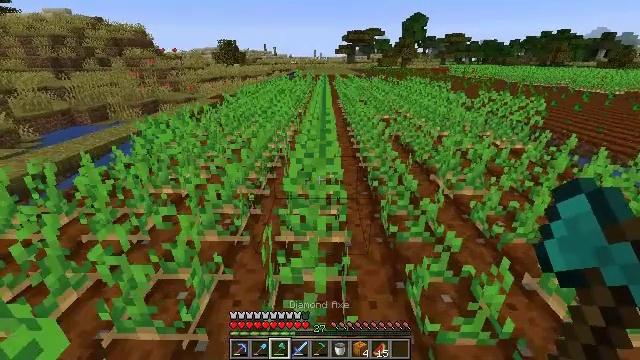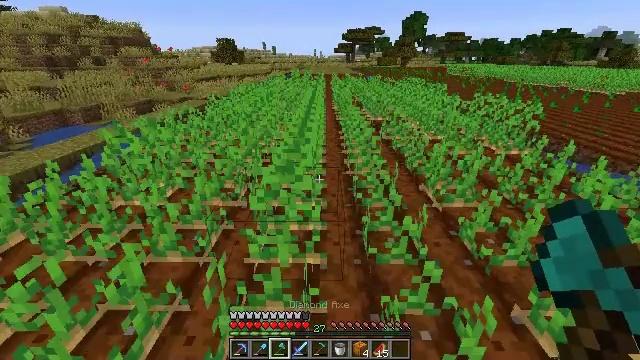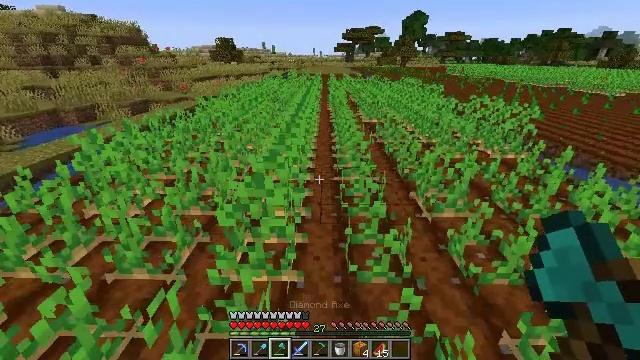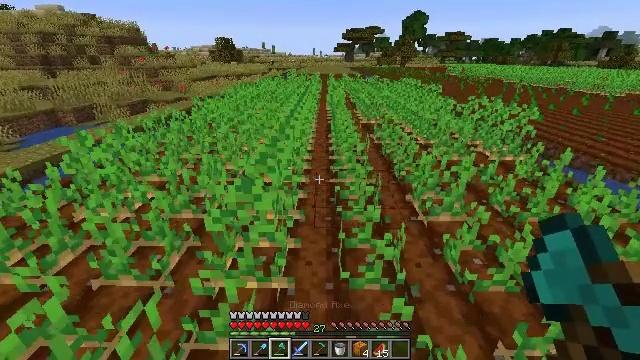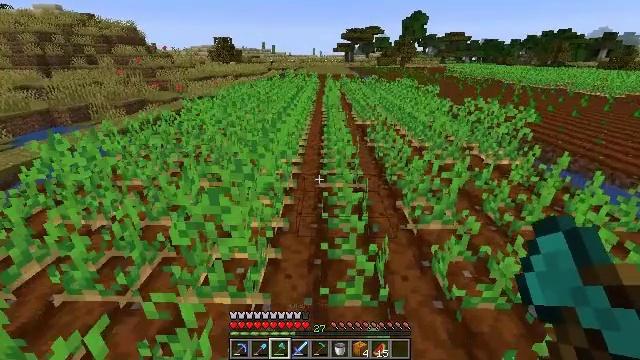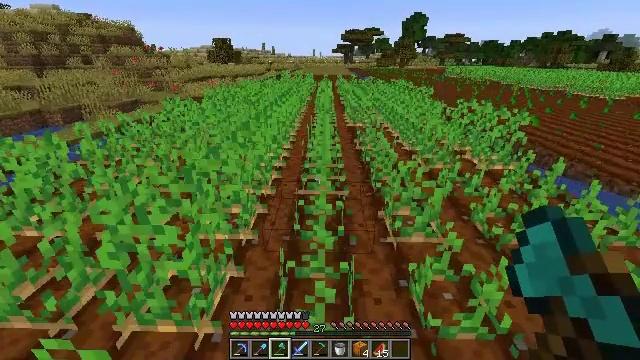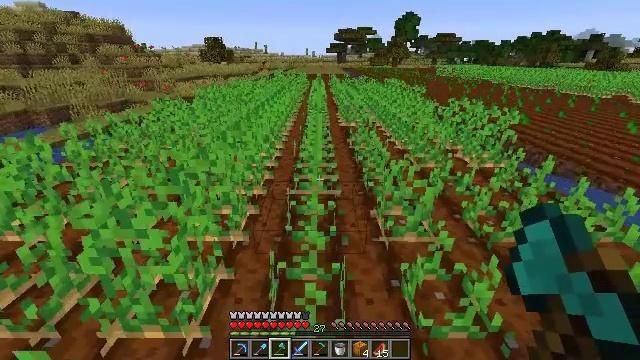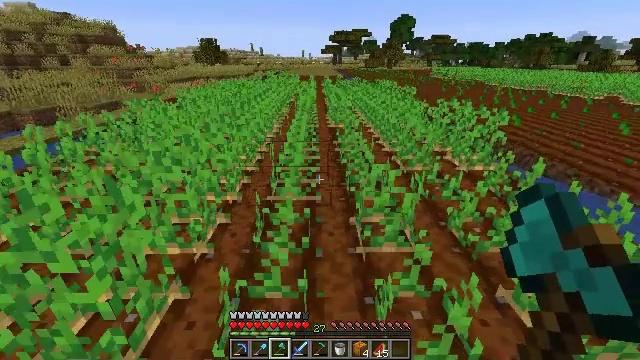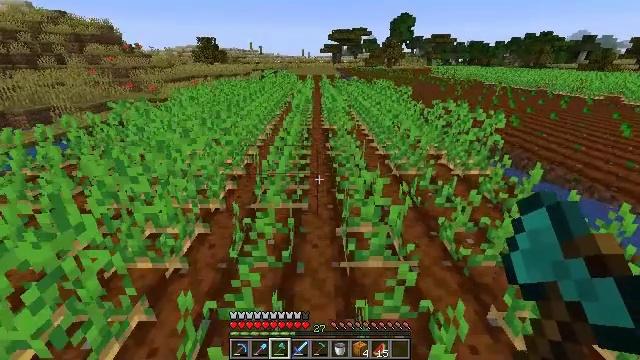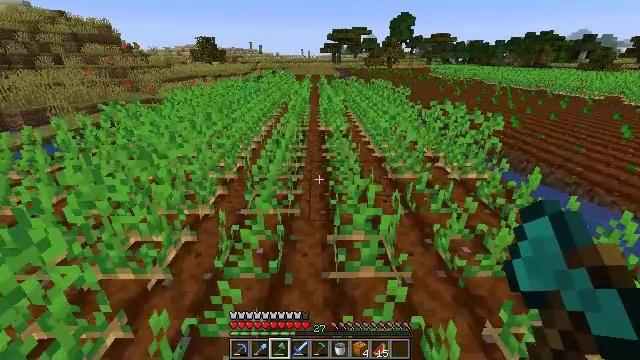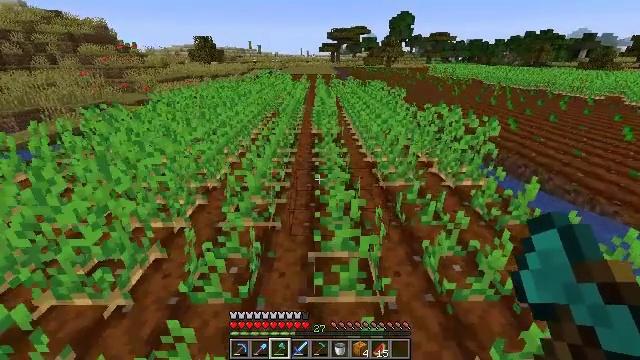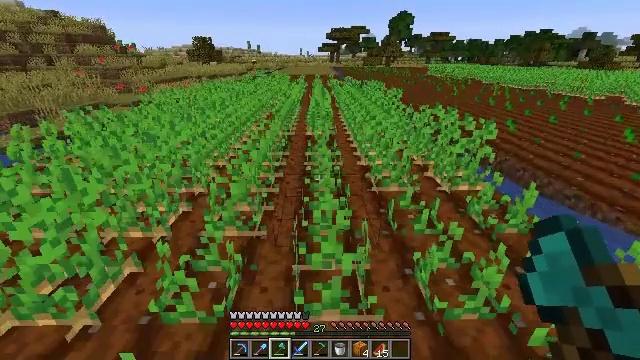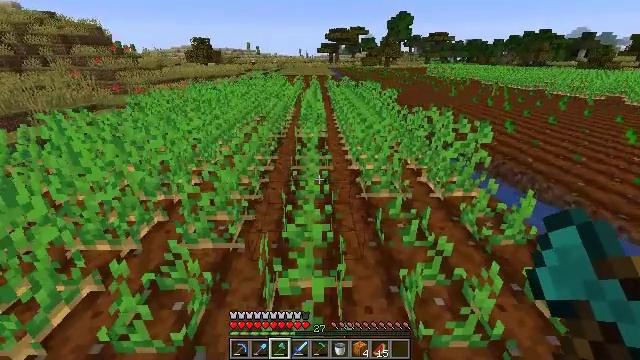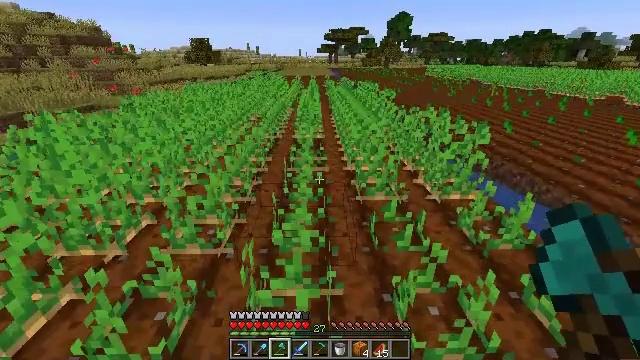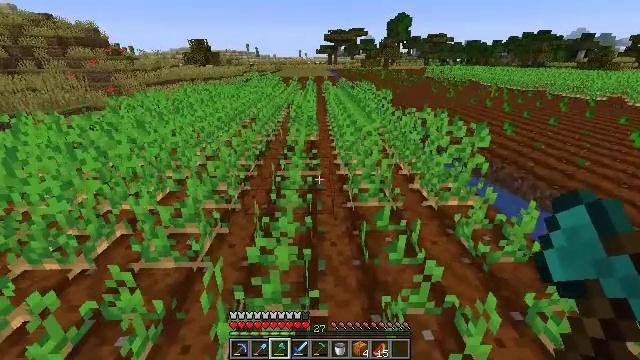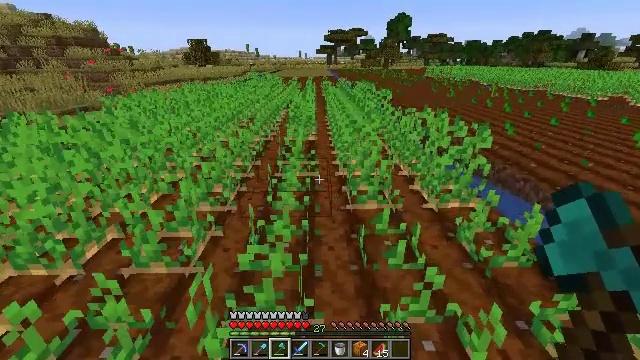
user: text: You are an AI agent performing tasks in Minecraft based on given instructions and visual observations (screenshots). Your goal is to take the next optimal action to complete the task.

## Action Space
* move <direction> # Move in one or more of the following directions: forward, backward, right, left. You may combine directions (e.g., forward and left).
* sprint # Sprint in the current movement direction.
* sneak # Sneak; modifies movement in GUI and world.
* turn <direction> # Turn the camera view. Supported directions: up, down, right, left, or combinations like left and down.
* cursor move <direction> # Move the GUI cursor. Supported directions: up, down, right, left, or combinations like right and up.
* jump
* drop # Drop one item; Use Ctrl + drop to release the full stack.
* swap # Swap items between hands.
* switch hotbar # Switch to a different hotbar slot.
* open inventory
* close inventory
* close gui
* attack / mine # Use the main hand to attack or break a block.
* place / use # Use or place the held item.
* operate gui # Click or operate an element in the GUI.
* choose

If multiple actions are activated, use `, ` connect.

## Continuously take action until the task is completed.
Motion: motion action
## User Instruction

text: Break the potato plant to gather potatoes.
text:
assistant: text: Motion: move forward and move right
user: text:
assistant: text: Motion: move forward and move right
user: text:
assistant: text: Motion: move forward and move right
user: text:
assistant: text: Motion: move forward and move right
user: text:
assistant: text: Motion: move forward and move right
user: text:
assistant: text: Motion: move forward and move right, turn right
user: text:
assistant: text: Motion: move forward and move right
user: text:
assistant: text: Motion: move forward and move right
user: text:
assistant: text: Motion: move forward and move right
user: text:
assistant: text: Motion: move forward and move right
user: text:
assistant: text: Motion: move forward and move right
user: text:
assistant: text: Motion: move forward and move right
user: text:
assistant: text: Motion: move forward and move right
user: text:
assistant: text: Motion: move forward
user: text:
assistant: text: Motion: move forward
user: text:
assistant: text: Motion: move forward
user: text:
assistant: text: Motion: move forward
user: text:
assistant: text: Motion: move forward
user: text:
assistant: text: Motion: move forward
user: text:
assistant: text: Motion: move forward
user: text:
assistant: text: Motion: move forward
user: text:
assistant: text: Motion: move forward
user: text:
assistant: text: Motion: move forward
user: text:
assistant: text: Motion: move forward
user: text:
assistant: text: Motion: move forward, turn right and up
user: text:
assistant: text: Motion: move forward, turn right and up
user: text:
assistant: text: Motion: move forward, turn right and up
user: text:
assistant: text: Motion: move forward, turn right
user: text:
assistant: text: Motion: no_op
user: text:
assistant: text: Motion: no_op